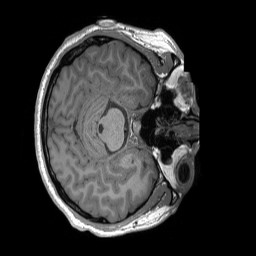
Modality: T1w
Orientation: axial
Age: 31
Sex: male